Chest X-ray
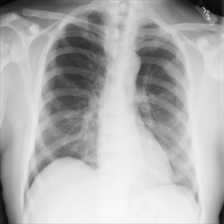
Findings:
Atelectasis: negative
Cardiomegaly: negative
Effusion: positive
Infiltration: negative
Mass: negative
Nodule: negative
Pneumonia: negative
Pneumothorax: negative
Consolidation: negative
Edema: negative
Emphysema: negative
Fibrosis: negative
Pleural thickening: negative
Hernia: negative